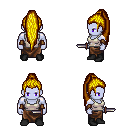
a pixel art fantasy rpg character, male body template, dark elf, purple skin, white pirate shirt, robe skirt, blonde extra-long topknot hairstyle, cloth bracers, black shoes, dagger, four views (front, back, left, right), 2x2 character sprite sheet, small pixel art, hard edges, no anti-aliasing